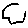
Label: hexagon